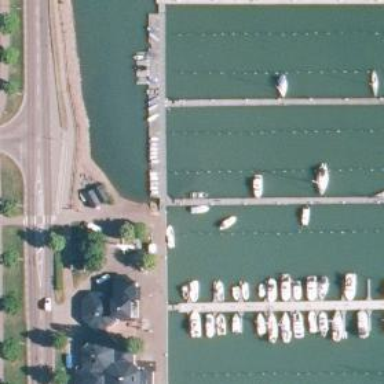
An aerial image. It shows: Pier located along footway.